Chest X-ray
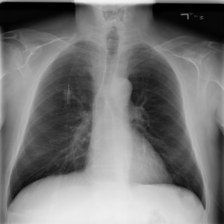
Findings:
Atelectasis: negative
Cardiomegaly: negative
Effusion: negative
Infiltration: negative
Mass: negative
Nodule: negative
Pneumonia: positive
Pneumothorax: negative
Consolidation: negative
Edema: negative
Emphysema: negative
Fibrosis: negative
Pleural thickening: negative
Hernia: negative